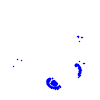
Particle: electron